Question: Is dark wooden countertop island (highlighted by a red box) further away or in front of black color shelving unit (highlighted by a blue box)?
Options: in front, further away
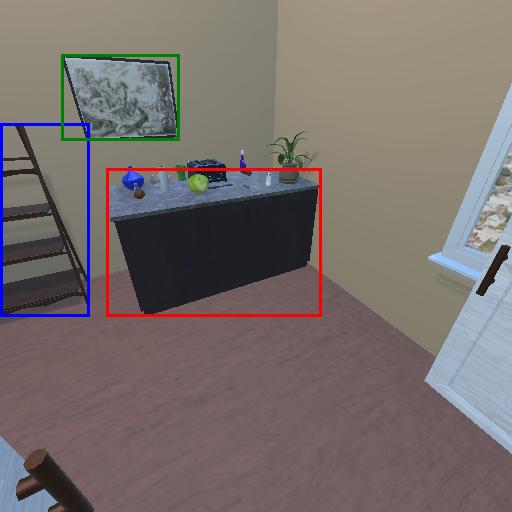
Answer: in front